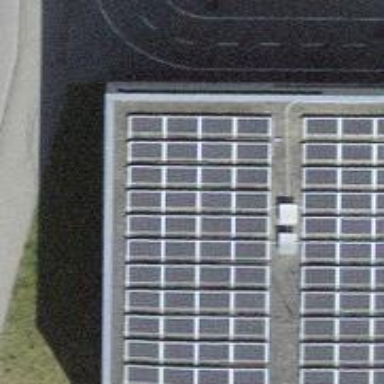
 consisting of solar photovoltaic panels."